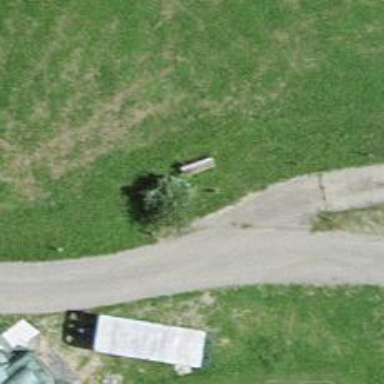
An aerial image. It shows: Bench for seating.